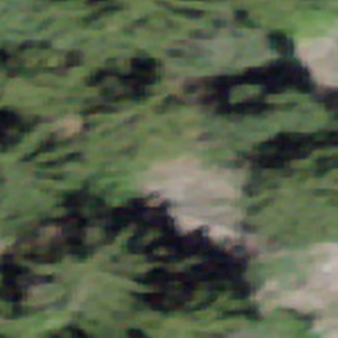
Label: other